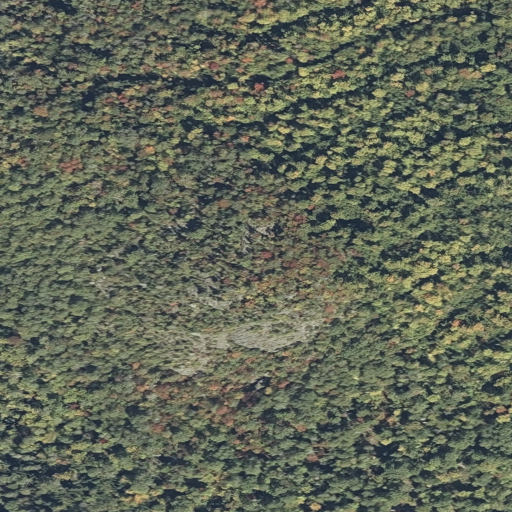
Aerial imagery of mountain in Maine named Baldy containing mixed forest, deciduous forest, and open development